A time-domain waveform of one vibration snapshot from a rolling-element bearing is shown. Diagnose the bearing from this image, choosing from: normal, inner_race, outer_race, ball.
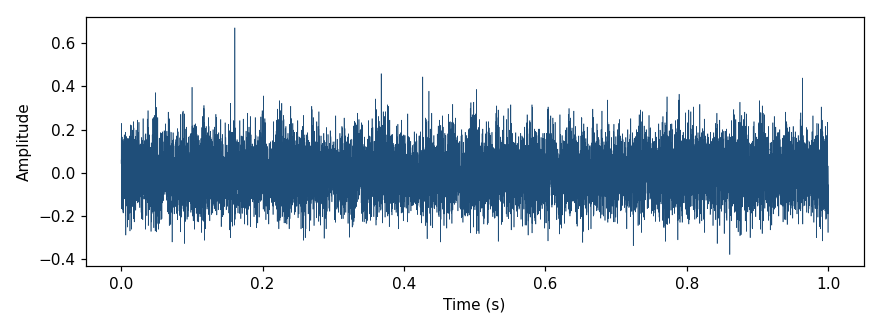
Answer: normal